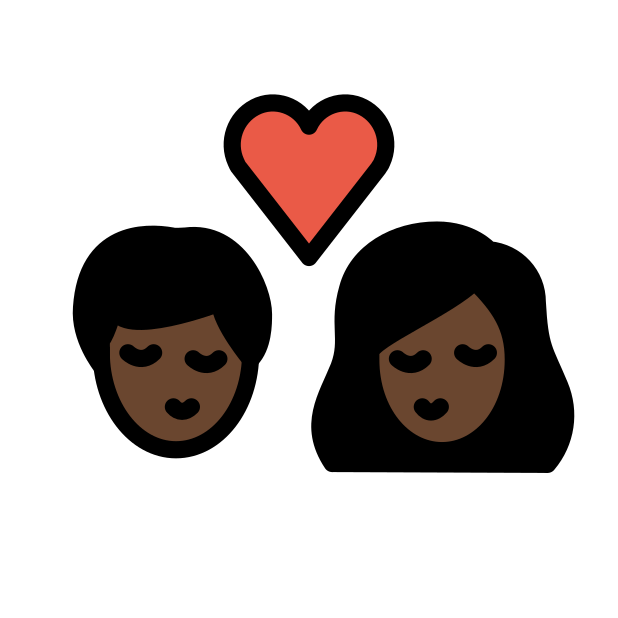
kiss: woman, man, dark skin tone